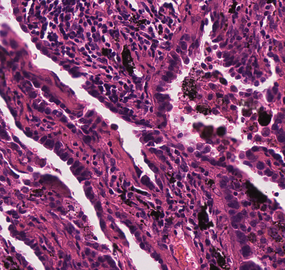
Tumor epithelial tissue: yes
Tumor-associated stroma tissue: yes
Normal tissue: no